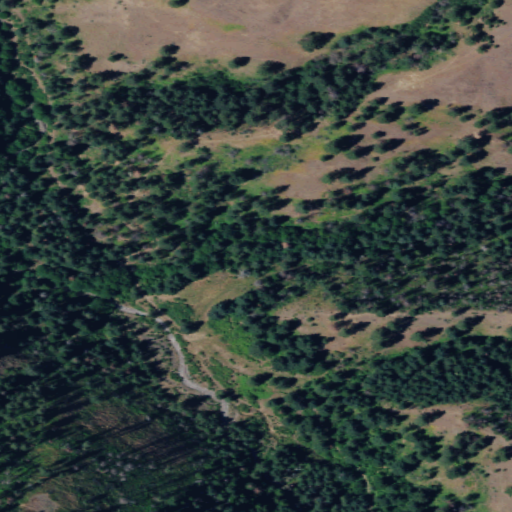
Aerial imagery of valley in Washington named Laird Gulch containing evergreen forest, grassland, open development, low intensity development, and shrub